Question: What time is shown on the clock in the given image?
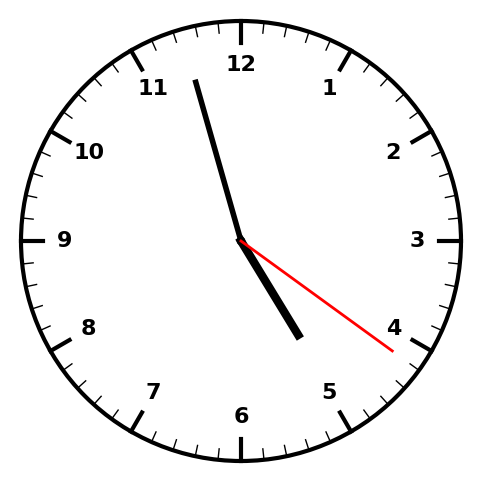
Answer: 04:57:21